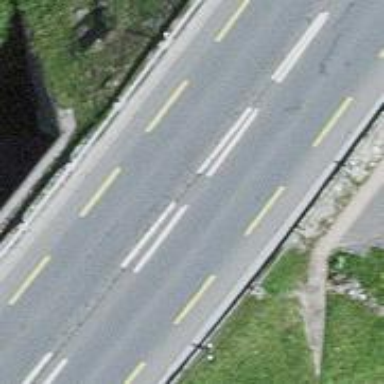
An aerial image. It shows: Primary highway bridge with asphalt surface. It includes designated lane for cyclists.